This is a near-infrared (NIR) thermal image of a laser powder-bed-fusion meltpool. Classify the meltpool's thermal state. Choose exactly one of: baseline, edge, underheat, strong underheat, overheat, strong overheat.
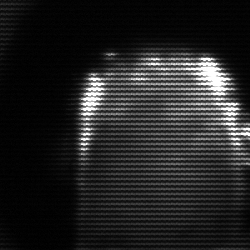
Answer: baseline